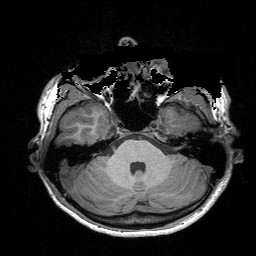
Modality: T1w
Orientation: coronal